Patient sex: M
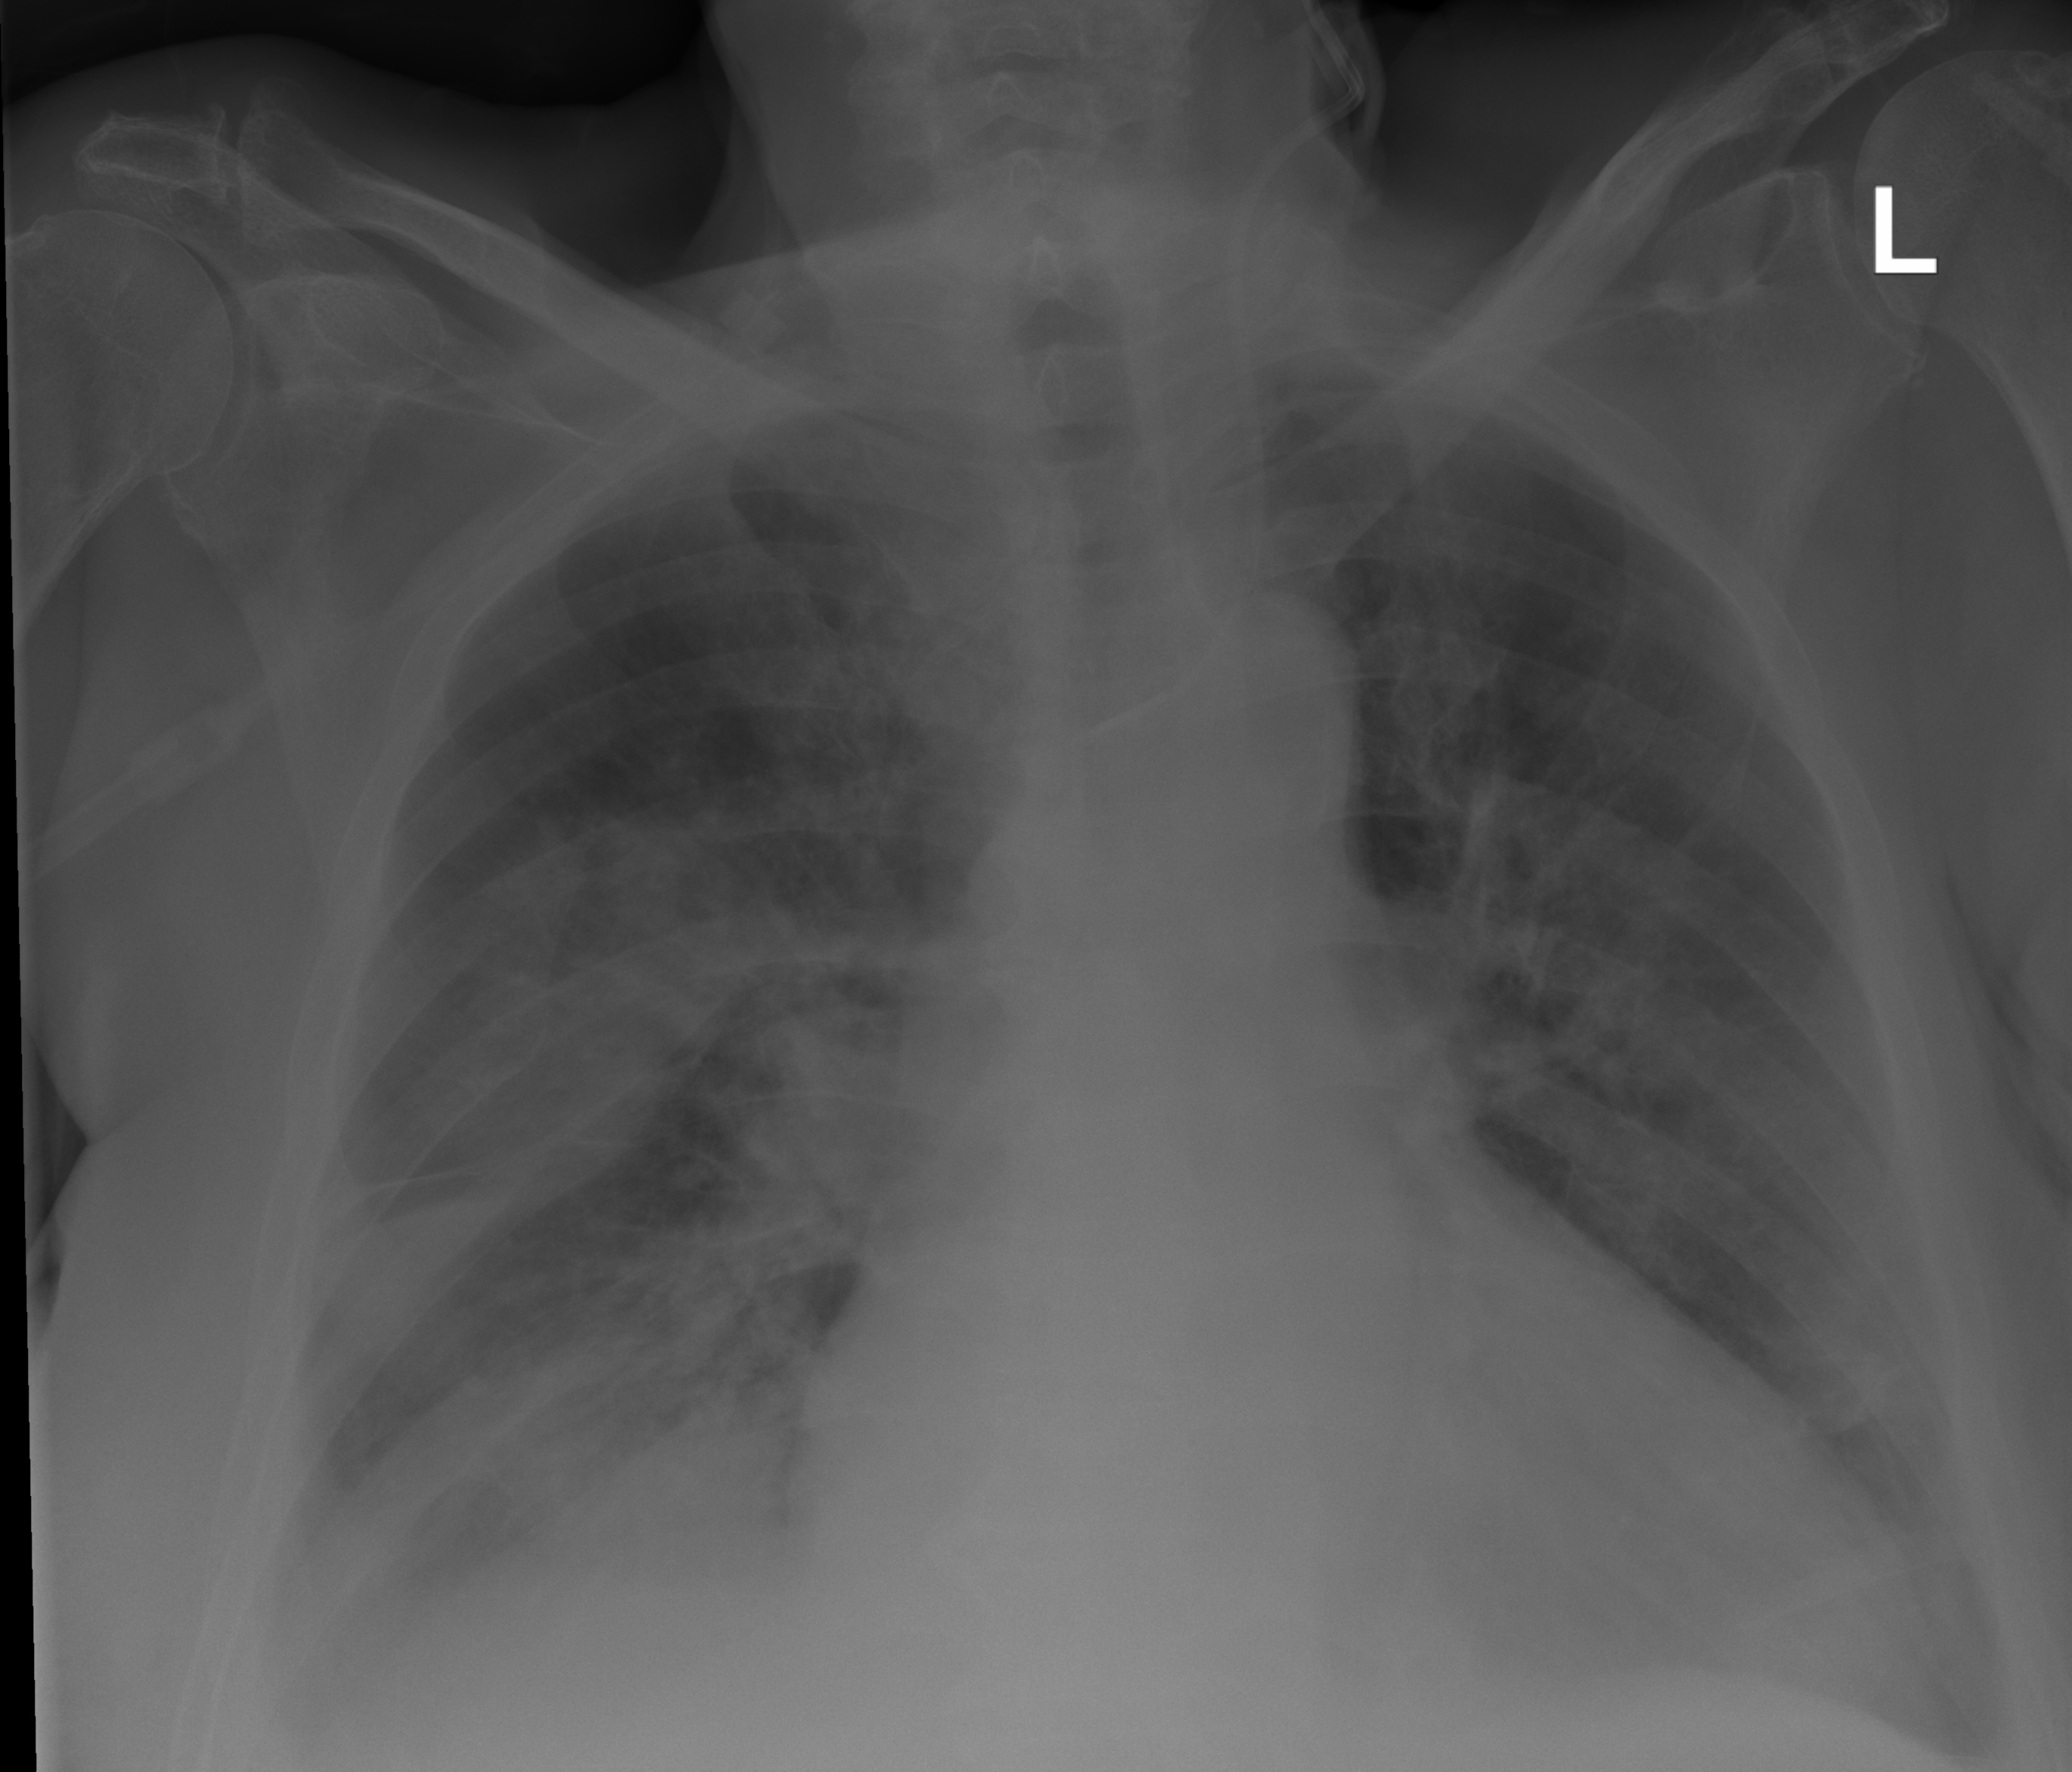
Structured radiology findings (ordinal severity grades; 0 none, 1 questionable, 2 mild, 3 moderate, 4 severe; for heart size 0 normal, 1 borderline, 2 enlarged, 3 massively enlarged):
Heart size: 2
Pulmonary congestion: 0
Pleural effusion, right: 2
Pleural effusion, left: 2
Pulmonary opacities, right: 3
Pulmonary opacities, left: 2
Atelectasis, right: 2
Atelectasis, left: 2